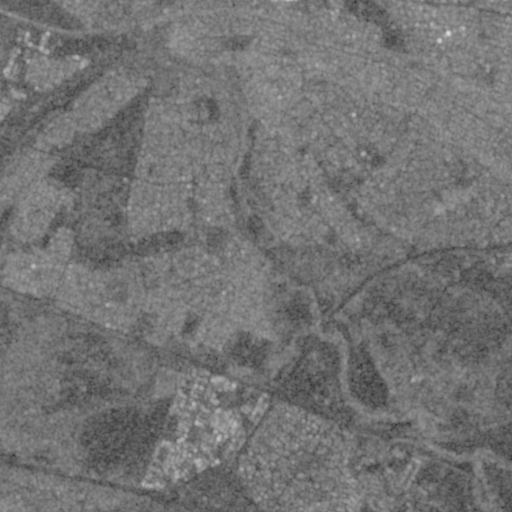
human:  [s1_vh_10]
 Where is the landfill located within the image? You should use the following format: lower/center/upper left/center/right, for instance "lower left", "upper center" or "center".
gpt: The landfill is located in the upper right of the image.
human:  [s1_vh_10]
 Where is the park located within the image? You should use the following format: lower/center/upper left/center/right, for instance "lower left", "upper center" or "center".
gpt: The park is located in the lower left of the image.
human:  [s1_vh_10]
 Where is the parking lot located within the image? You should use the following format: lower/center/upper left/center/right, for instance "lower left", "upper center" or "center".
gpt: The parking lot is located in the upper right of the image.
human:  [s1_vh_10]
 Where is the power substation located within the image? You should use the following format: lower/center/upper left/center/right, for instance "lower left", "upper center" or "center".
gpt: The power substation is located in the upper left of the image.
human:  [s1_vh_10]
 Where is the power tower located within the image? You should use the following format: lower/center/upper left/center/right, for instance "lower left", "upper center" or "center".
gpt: The power tower is located in the left of the image.
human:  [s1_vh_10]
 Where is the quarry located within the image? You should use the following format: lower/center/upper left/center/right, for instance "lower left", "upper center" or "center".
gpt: There is no quarry in the image.

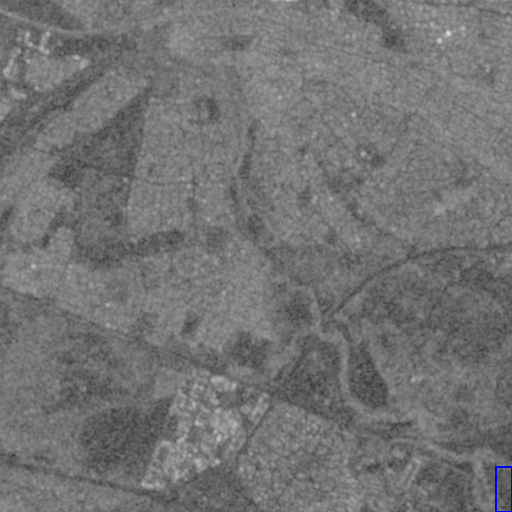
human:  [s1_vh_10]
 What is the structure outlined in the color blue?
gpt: The structure outlined in blue is a crop field.
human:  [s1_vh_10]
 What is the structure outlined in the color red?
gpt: There is no red outline.